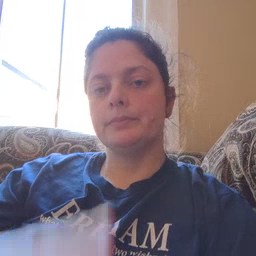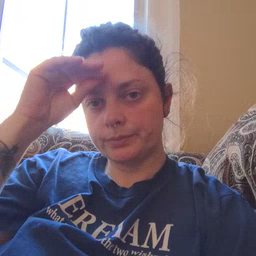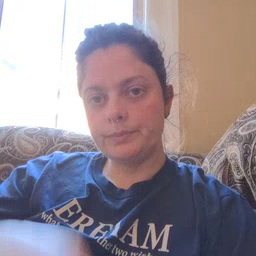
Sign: boy